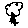
Label: tree